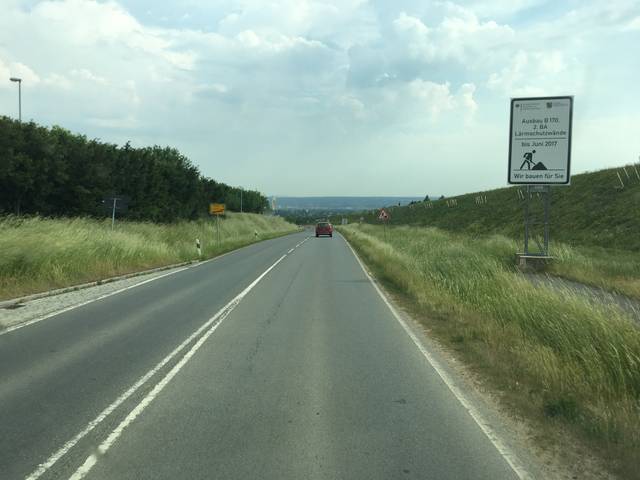
Region: Germany
Coordinates: 50.999, 13.72